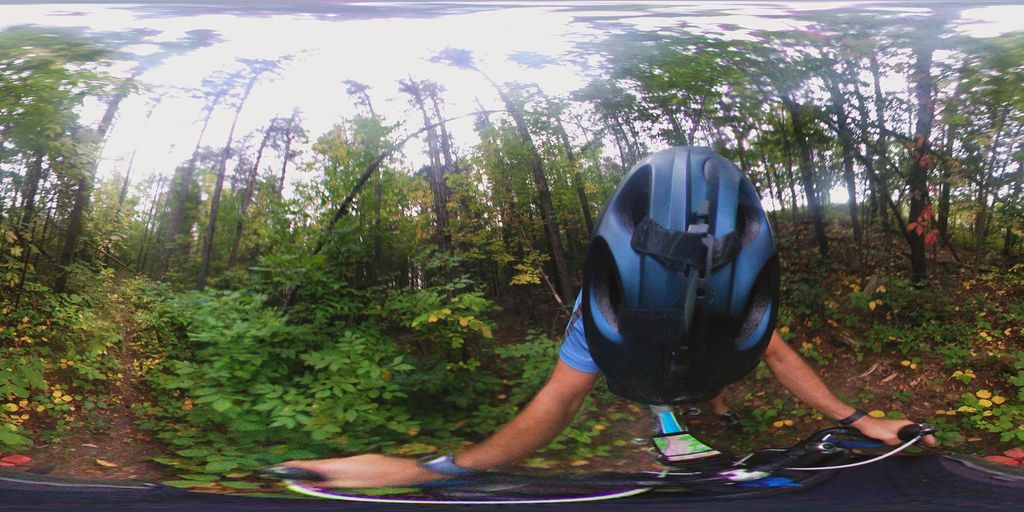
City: ottawa-gatineau